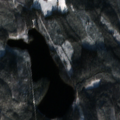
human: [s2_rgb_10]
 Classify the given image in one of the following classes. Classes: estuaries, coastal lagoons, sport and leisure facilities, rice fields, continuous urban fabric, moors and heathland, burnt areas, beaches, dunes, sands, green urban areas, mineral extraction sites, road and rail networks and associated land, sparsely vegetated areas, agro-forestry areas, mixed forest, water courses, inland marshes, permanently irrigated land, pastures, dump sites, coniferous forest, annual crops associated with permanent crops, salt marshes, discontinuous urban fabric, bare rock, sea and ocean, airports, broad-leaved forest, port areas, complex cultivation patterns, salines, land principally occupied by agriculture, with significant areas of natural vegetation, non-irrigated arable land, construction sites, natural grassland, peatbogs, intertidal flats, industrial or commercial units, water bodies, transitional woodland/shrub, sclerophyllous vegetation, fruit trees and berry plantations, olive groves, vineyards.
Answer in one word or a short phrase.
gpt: coniferous forest, mixed forest, transitional woodland/shrub